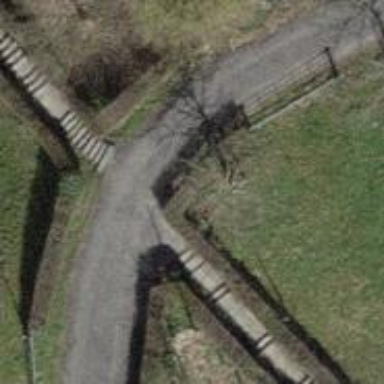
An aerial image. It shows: Flight of steps with sett surface.